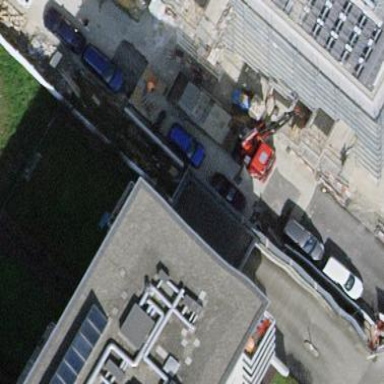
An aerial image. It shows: View of roof of building.